Question: How to use timer in android for auto logout after 15 minutes due to inactivity of user?
I am using bellow code for this in my loginActivity.java
'''
public class BackgroundProcessingService extends Service {
@Override
public IBinder onBind(Intent intent) {
// TODO Auto-generated method stub
timer = new CountDownTimer(5 *60 * 1000, 1000) {
public void onTick(long millisUntilFinished) {
//Some code
//inactivity = true;
timer.start();
Log.v("Timer::", "Started");
}
public void onFinish() {
//Logout
Intent intent = new Intent(LoginActivity.this,HomePageActivity.class);
startActivity(intent);
//inactivity = false;
timer.cancel();
Log.v("Timer::", "Stoped");
}
};
return null;
}
}
'''
and onclick of login button I have called intent for service.
'''
Intent intent1 = new Intent(getApplicationContext(),
AddEditDeleteActivity.class);
startService(intent1);
'''
Please advice......
This type of error message is shown after 15 mins

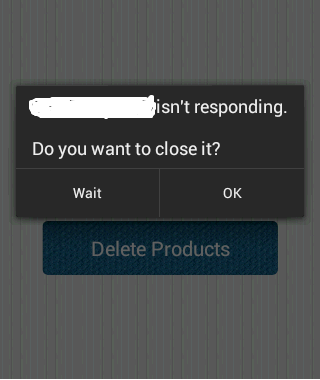
Answer: Use CountDownTimer
'''
CountDownTimer timer = new CountDownTimer(15 *60 * 1000, 1000) {
public void onTick(long millisUntilFinished) {
//Some code
}
public void onFinish() {
//Logout
}
};
'''
When user has stopped any action use 'timer.start()' and when user does the action do 'timer.cancel()'